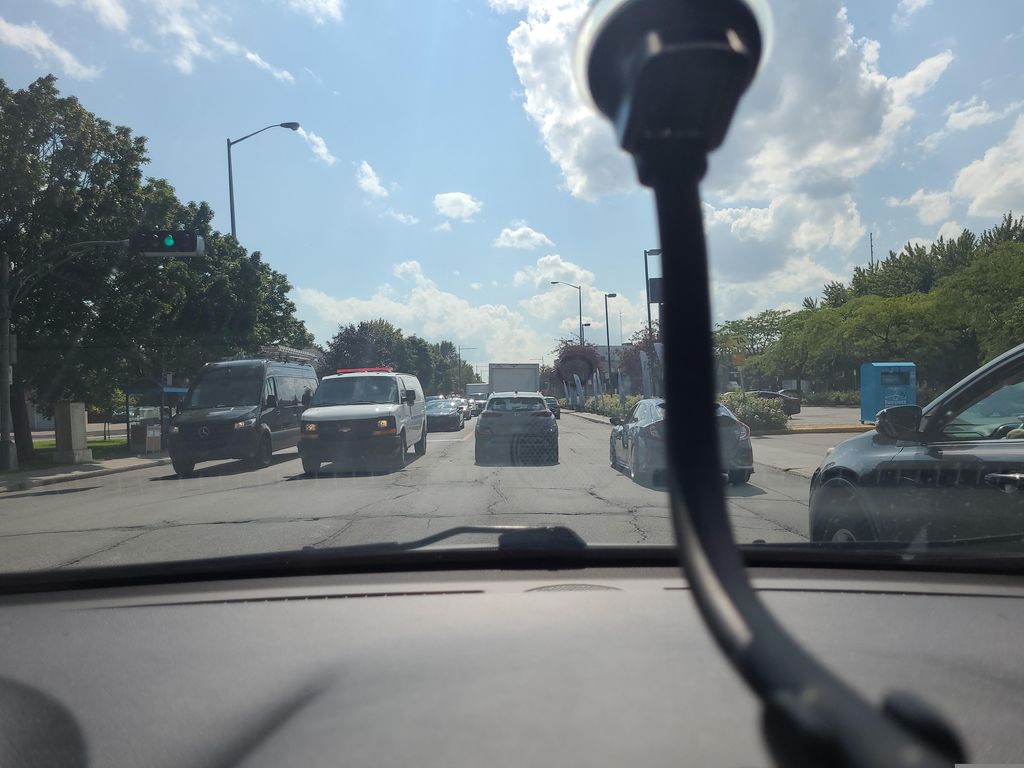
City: montreal